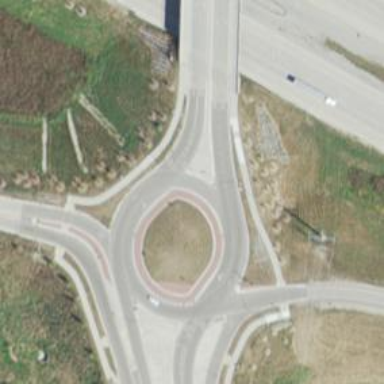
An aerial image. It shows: Roundabout on primary highway.